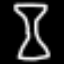
Label: hourglass